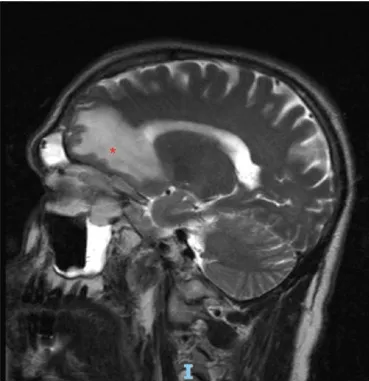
Sagittal MRI of sinonasal mass in ethmoids and extending intracranially, indicated with red asterisk (A-D).
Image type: radiology (mri)